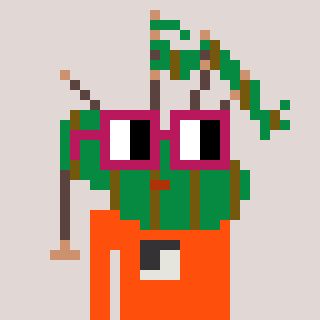
a pixel art character with square dark red glasses, a bagpipe-shaped head and a orange-colored body on a warm background